Question: I would like to join 3 tables.
The result is one of the field - SUM from the other table like this image, please help

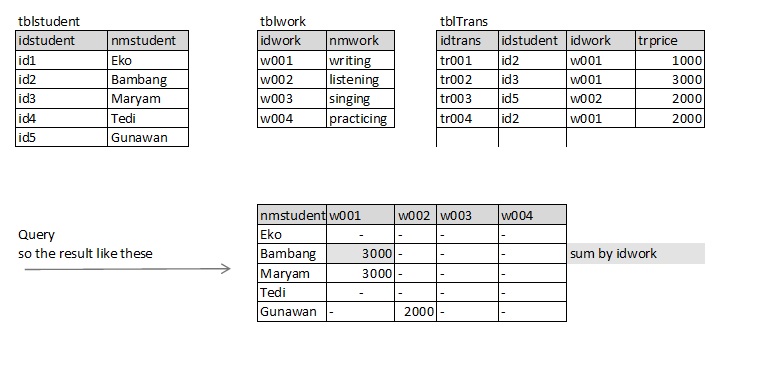
Answer: You don't need to join 'tblwork' as you can get all required fields from other 2 tables.
Following query should work:
'''
select t1.nmstudent,
sum(case when t2.idwork = 'w001' then t2.trprice else 0 end) as w001,
sum(case when t2.idwork = 'w002' then t2.trprice else 0 end) as w002,
sum(case when t2.idwork = 'w003' then t2.trprice else 0 end) as w003,
sum(case when t2.idwork = 'w004' then t2.trprice else 0 end) as w004
from tblstudent t1
inner join tblTrans t2
on t1.idstudent = t2.idstudent
group by t1.idstudent;
'''
Hope it helps!